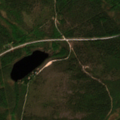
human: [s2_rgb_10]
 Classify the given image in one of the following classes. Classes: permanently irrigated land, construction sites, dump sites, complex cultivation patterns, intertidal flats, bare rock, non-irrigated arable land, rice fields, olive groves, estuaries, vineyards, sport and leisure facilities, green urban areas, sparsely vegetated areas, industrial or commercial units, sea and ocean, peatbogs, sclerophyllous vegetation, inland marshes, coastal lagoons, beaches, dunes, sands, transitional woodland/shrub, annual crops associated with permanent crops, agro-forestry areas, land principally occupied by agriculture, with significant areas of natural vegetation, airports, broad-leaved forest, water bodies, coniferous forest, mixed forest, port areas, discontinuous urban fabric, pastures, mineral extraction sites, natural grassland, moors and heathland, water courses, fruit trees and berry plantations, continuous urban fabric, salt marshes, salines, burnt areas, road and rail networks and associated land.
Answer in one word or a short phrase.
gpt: coniferous forest, mixed forest